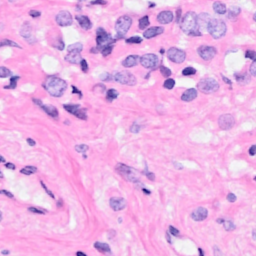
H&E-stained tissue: Breast